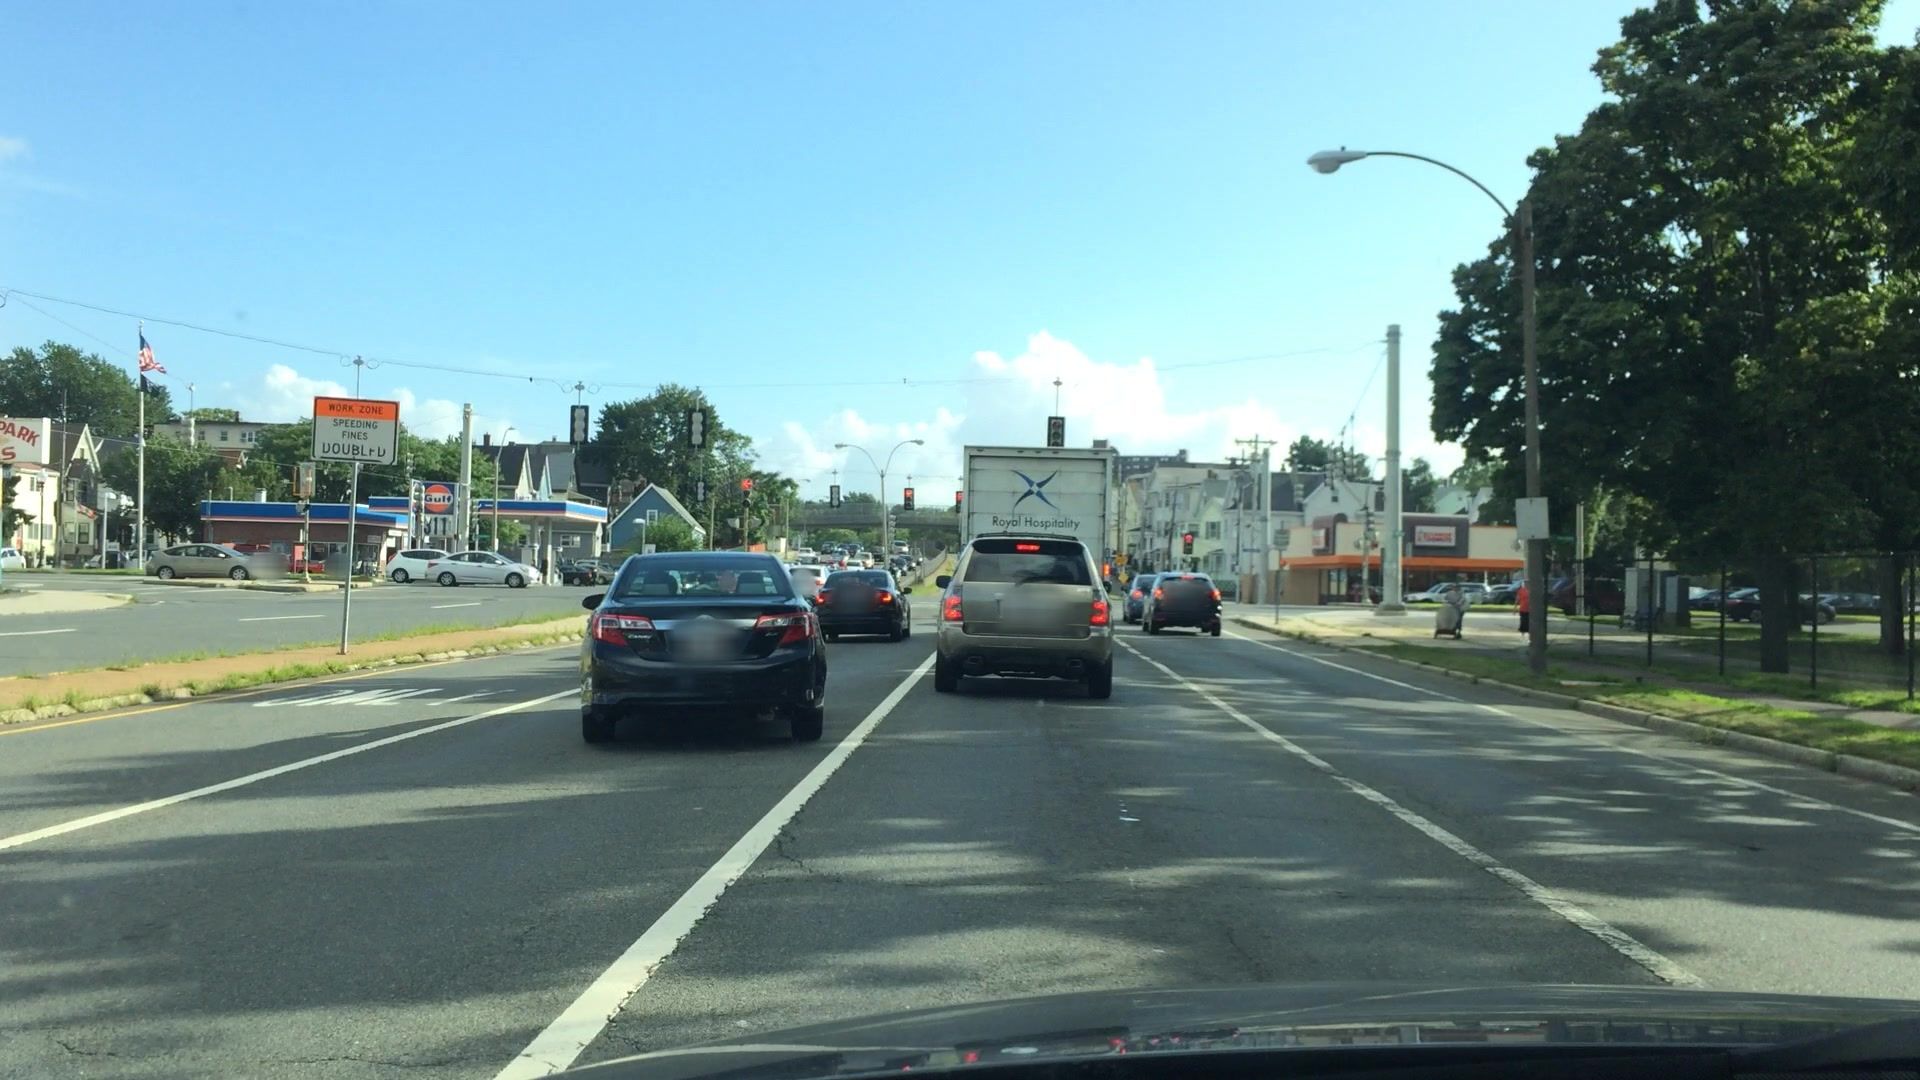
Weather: clear
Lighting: day
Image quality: good
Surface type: driving surface
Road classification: trunk
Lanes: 3, 4
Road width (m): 45.7
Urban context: urban centre
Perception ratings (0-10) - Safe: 3.53, Lively: 6.03, Beautiful: 3.15, Boring: 2.96, Depressing: 2.06, Wealthy: 3.24